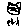
Label: cat